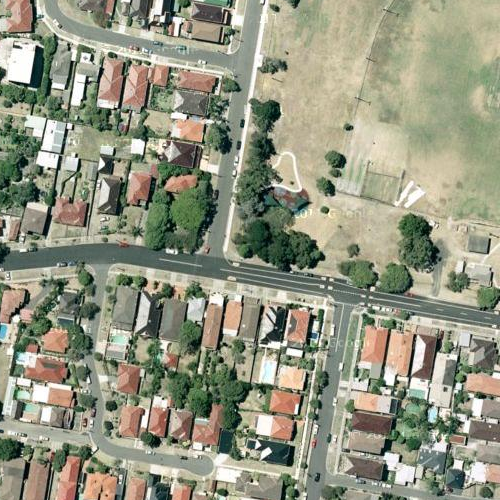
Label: sydney